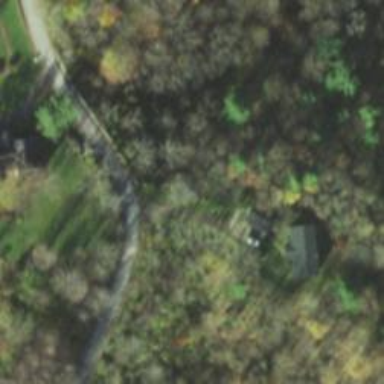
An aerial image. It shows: Driveway.